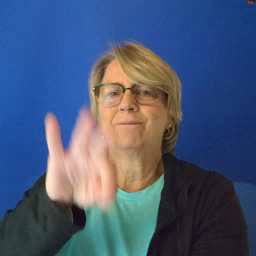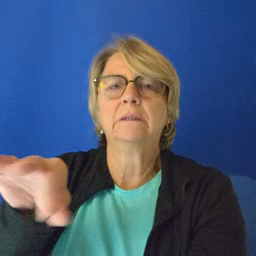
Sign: frenchfries